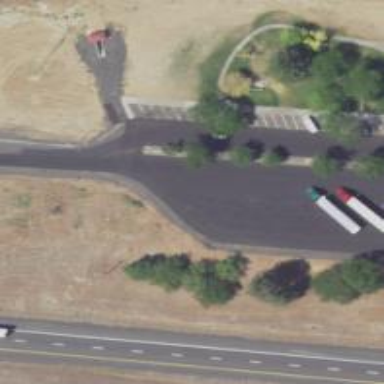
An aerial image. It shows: Asphalt road leading to service rest area.